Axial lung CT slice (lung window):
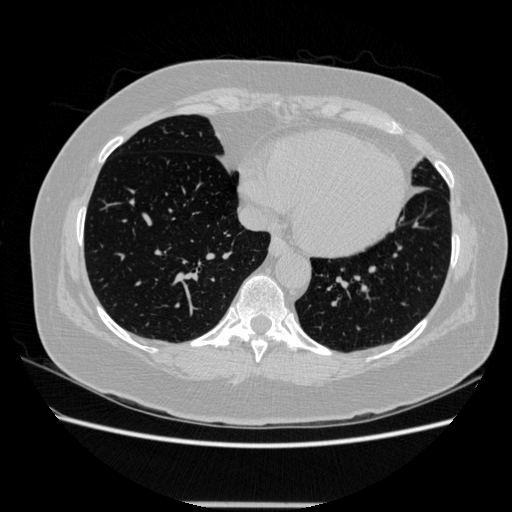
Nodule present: no